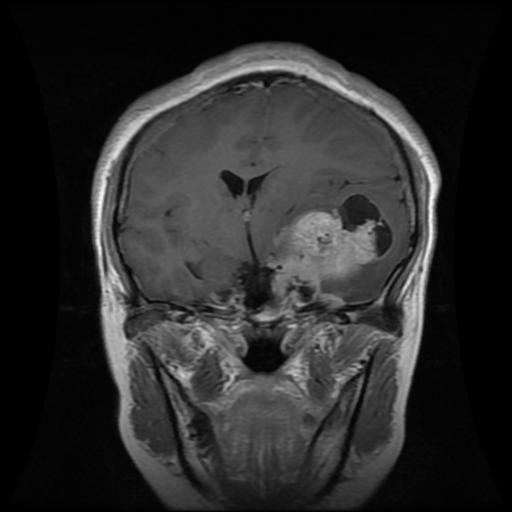
Label: meningioma